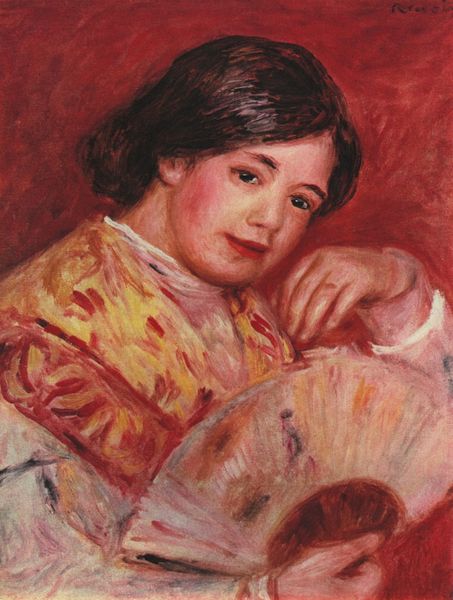
Titel: Junges Mädchen mit Fächer
Künstler: Pierre Auguste Renoir
Standort: Chicago (Illinois)
Institution: The Art Institute of Chicago
Schlagwörter: dunkel, gemälde, hand, mann, weiß, gelb, impressionismus, mädchen, auguste renoir, ausschnitt, blumen, braun, dunkelbraun, finger, frau, haar, hintergrund, kleid, mund, nase, orange, renoir, schwarz, blick, rot, tuch, fächer, muster, augen, gesicht, halten, knoten, kragen, bildnis, hände, portrait, porträt, öl, pastos, gewand, haare, kostüm, kind, brustbild, kinn, lippen, rosa, lächeln, seitlich, wangen, warm, hands, oil, red, white, arm, black, bun, dark, dress, face, female, gray, hair, lady, nose, old, painting, robe, sleeve, weiblich, woman, yellow, wolle, gown, japanese, pink, brown, junge, lippenstift, geschminkt, geneigt, leuchten, spanisch, paris, profile, man, background, ear, girl, head, young, boy, child, eyes, spain, spanish, light, peaceful, bust, colar, look, shawl, brushstroke, color, impressionism, chin, mouth, realism, scarf, sketch, french, sohn, smile, neigung, happy, smiling, blush, cheeks, neck, pose, art, beauty, rote backen, rote wangen, eye, red lips, rose, impressionist, fingers, lieblich, brushstrokes, figure, lip, lips, stare, stripes, picasso, paint, black hair, eyebrows, impressionistic, full, japan, braunhaarig, china, tan, gesture, round, shirt, wing, schal, potrait, ring, mexican, sleeves, cuff, posed, bild, karmesin, traditional, rosy, fan, brunette, japonaiserie, maroon, rign, glow, red background, holding, brushwork, 19th century, fuck, wrong resolution, coy, augen nase, ohren, kimono, torso, half-length, loose, lipstick, ruddy, oaris, ees, thumb, cassat, enigmatic, hilight, hot, sweet, patterned, pleasant, good, drowing, smooth, pic, decorated, yello9w, fna, auguste, browne, plump, red wall, posing, boyish, glowing, radiant, fanning, windmaker, lechtend, gut gelaunt, jellow, bowed, black eyebrows, cheerful, poc, chinese woman, fuckj, poics, air wheel